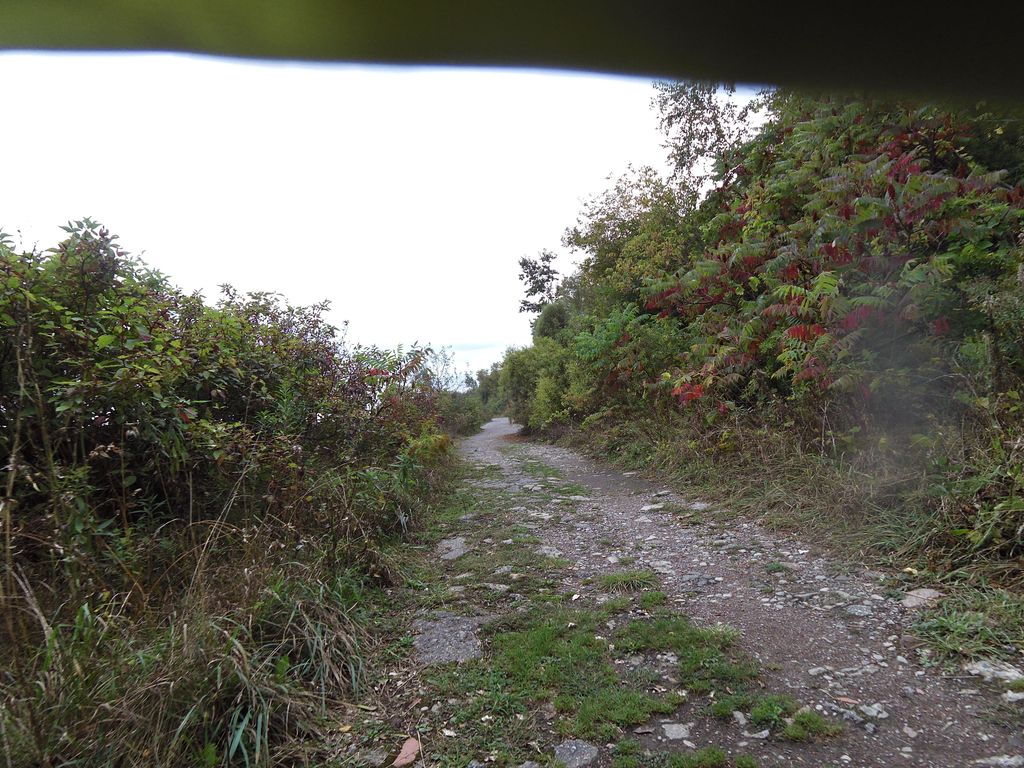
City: toronto